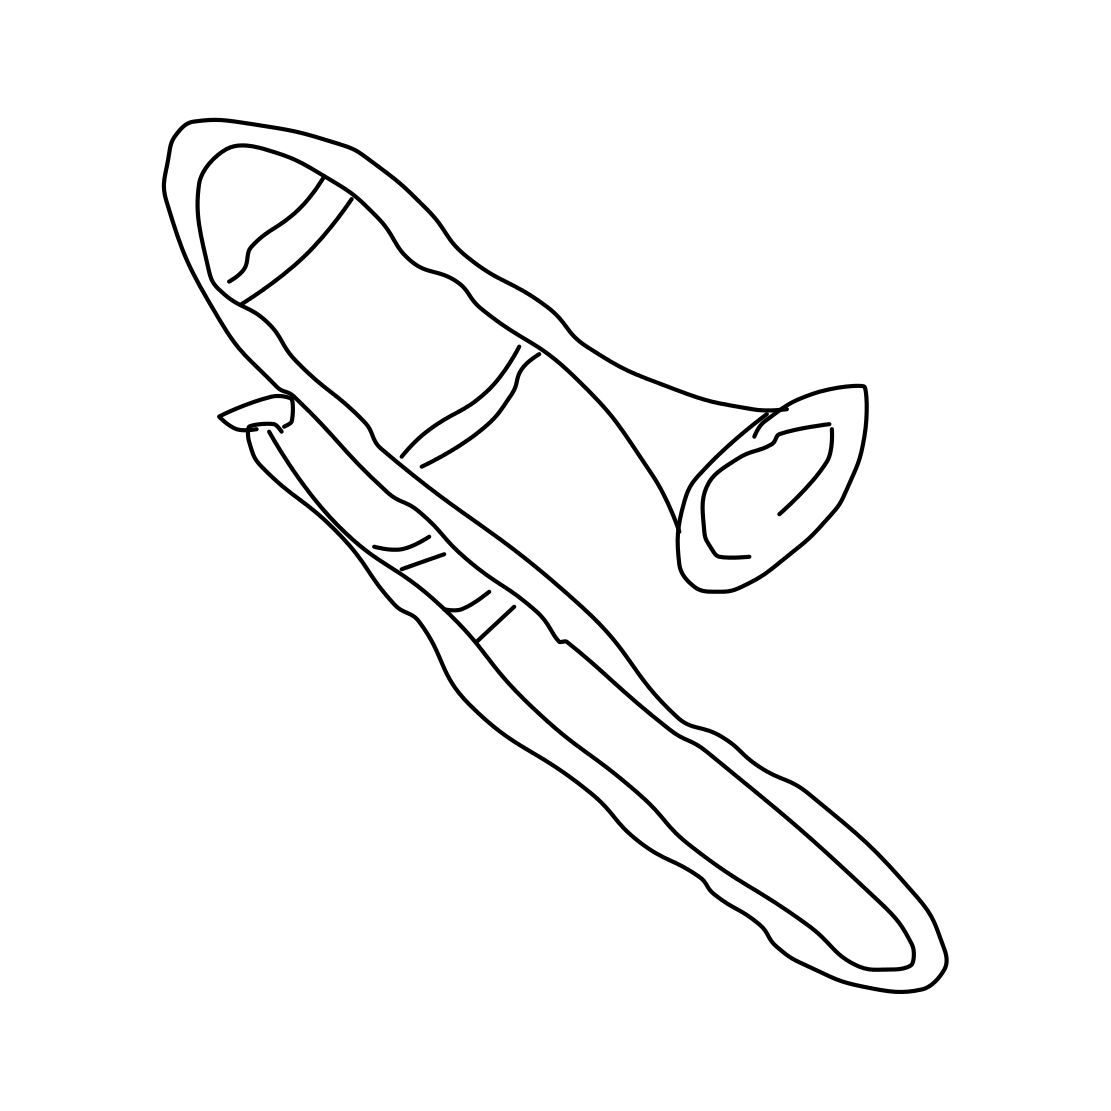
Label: trombone